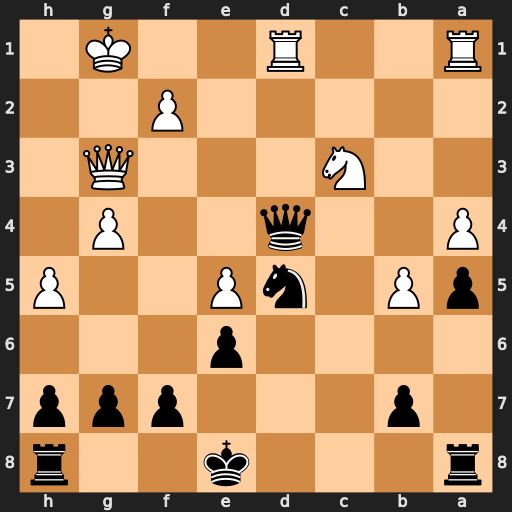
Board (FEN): r3k2r/1p3ppp/4p3/pP1nP2P/P2q2P1/2N3Q1/5P2/R2R2K1
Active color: b
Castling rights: kq
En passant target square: -
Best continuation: Qxc3 Qxc3 Nxc3